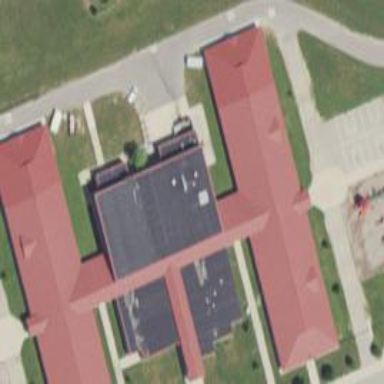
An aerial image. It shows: School building.